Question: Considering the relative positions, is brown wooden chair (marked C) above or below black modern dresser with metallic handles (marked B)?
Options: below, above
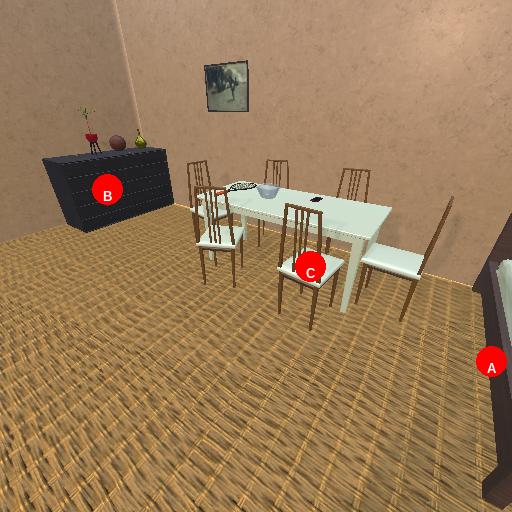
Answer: below